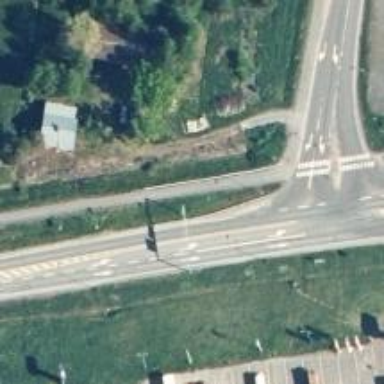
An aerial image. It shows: Asphalt road classified as trunk highway.